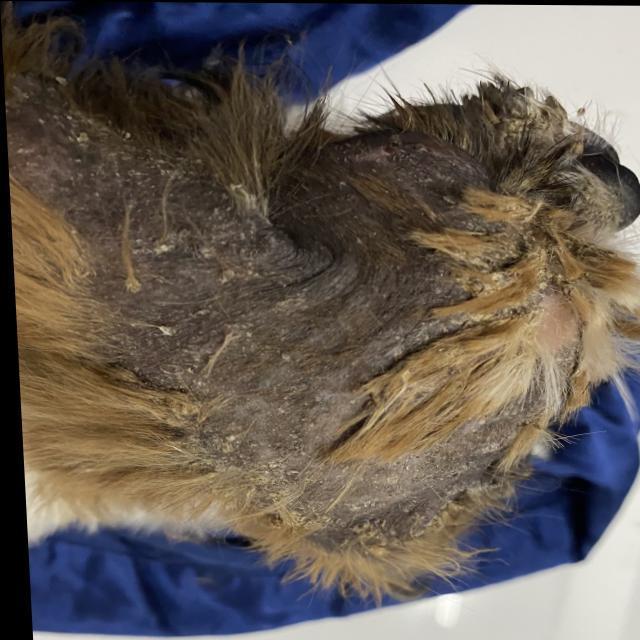
Canine demodicosis (Demodex mange) — caused by Demodex canis mites. Presents with alopecia, follicular papules, pustules, and comedones. Often localized on face and forelimbs.